Interaction volume radius: 5 \u00c5
Interaction volume height: 10 \u00c5
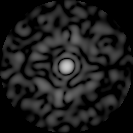
Disorder parameter: 0.8227